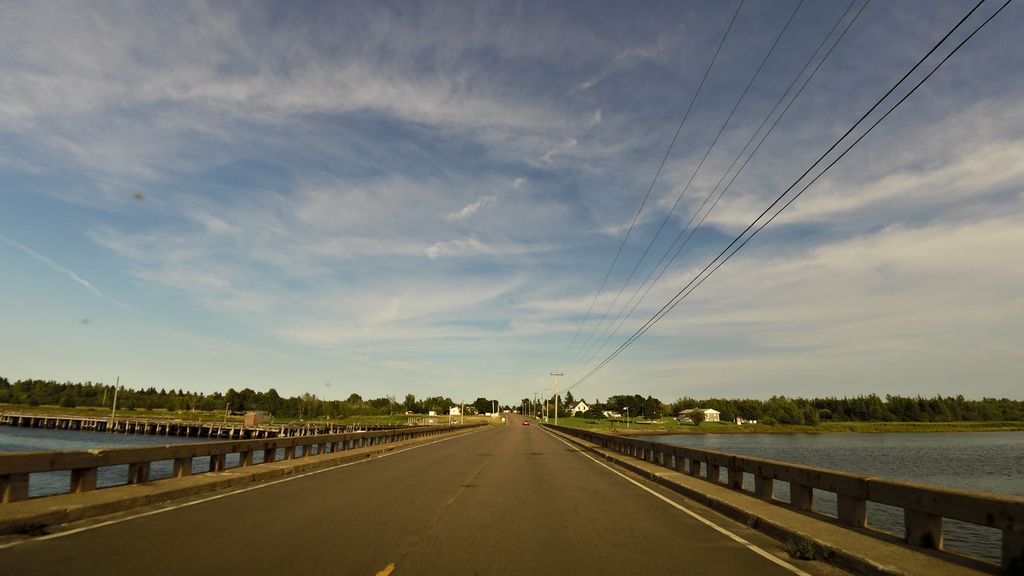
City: charlottetown